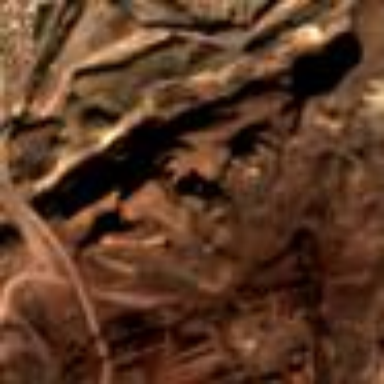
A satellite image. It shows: Quarry area.